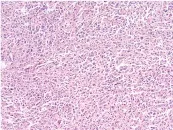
Histopathology and immunohistochemistry (IHC) of HNSC. (A, B) H&E stain, original magnification x100,x400.
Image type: pathology (h&e)